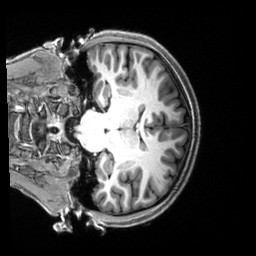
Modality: T1w
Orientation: coronal
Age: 21
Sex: female
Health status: healthy
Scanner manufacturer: siemens
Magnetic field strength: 3 T
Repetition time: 2.5 s
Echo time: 0.00222 s